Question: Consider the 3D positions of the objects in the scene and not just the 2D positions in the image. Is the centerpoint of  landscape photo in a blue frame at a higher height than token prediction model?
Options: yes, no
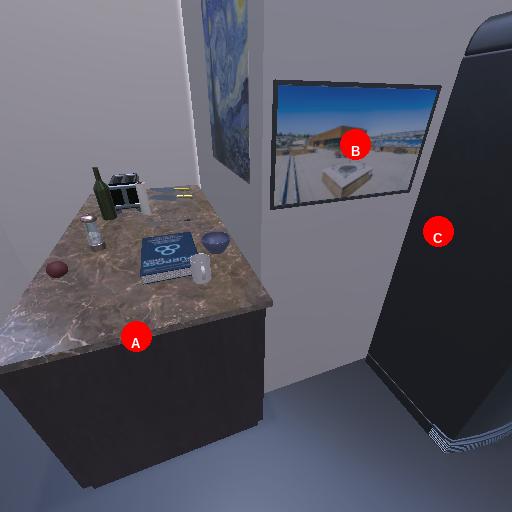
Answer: yes